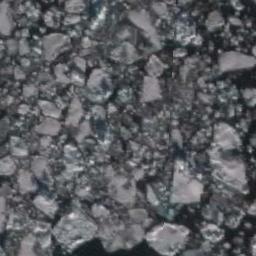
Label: sea_ice